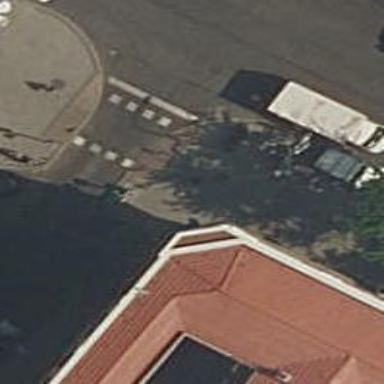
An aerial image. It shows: Zebra crossing with traffic signals. The crossing is marked by traffic lights.